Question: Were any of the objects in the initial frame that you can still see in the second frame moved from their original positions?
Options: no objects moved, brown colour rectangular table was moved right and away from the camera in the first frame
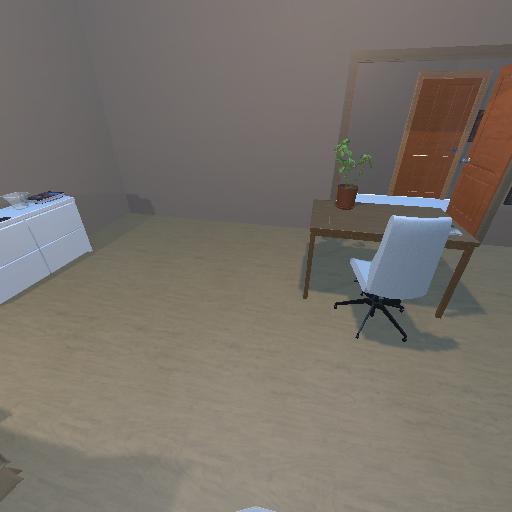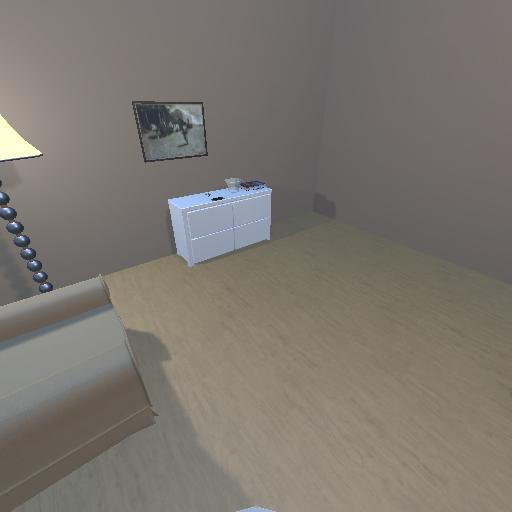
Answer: no objects moved